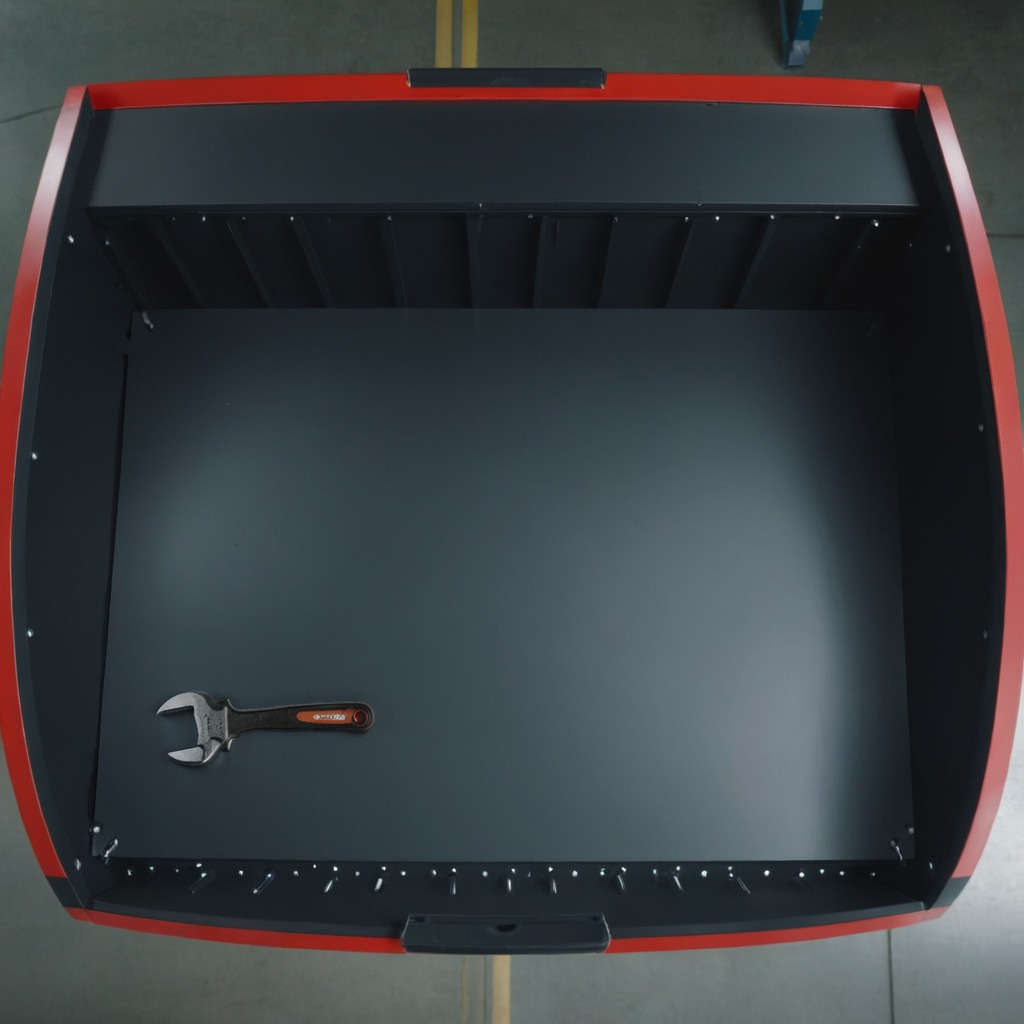
An wrench lies on the toolbox surface in an airplane hangar workshop.